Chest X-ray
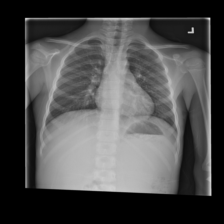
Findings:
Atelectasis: negative
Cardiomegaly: negative
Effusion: negative
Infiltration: negative
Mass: positive
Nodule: negative
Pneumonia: negative
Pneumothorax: negative
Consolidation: negative
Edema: negative
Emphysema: negative
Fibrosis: negative
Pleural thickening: negative
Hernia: negative